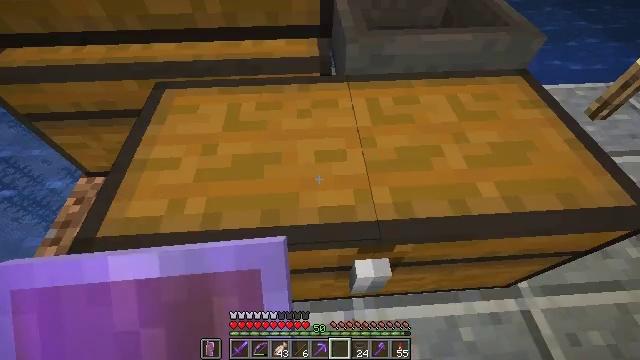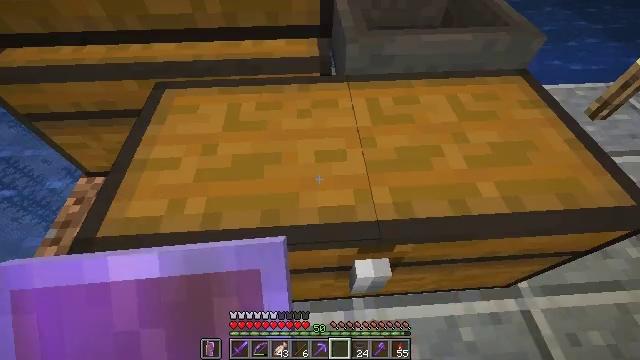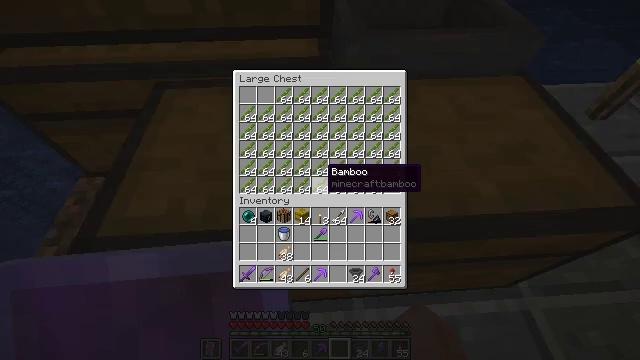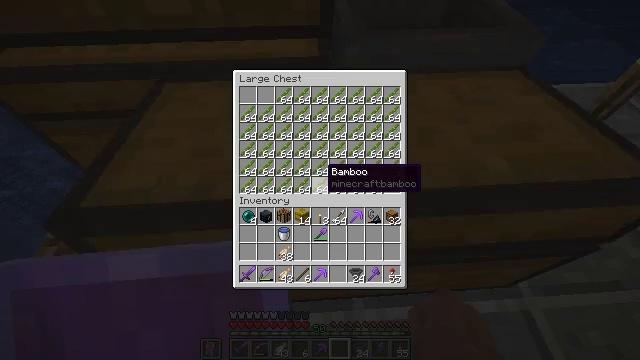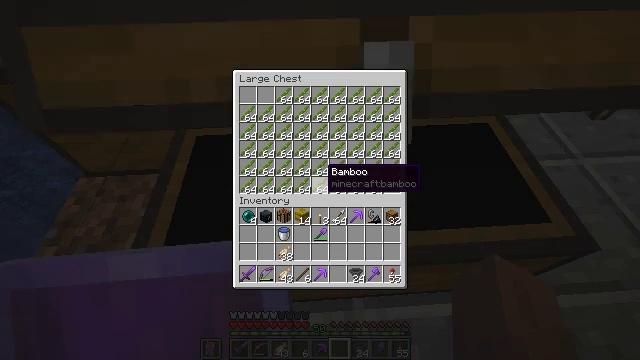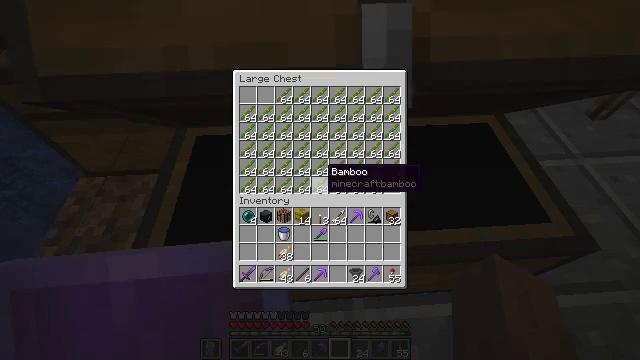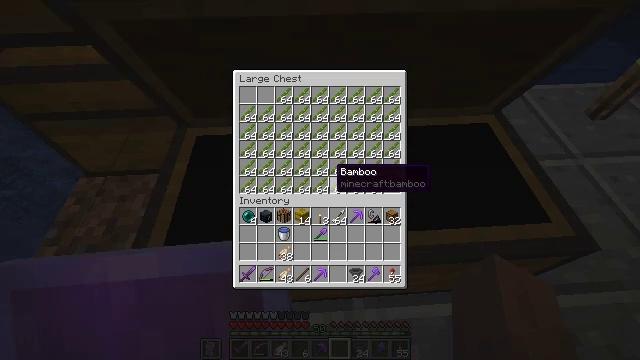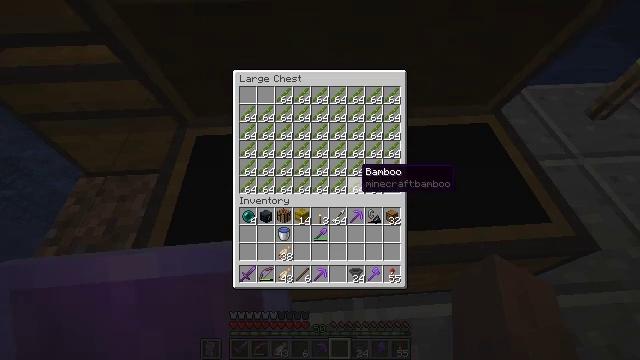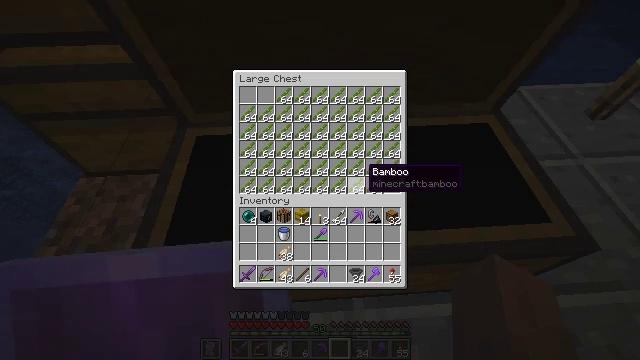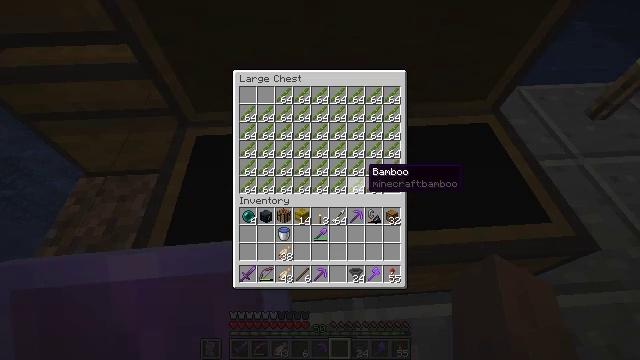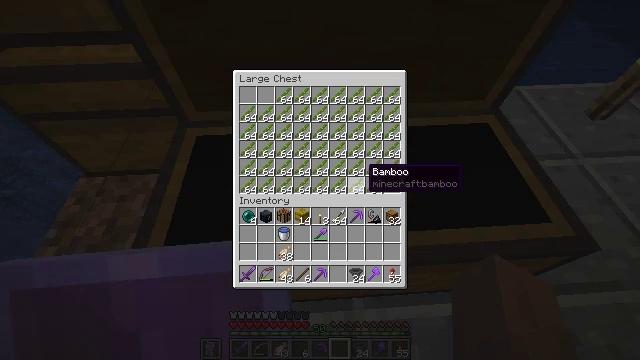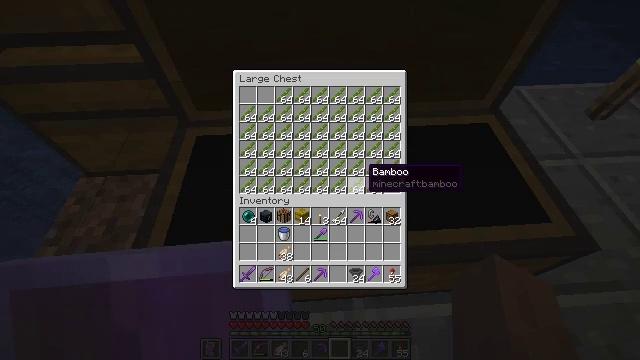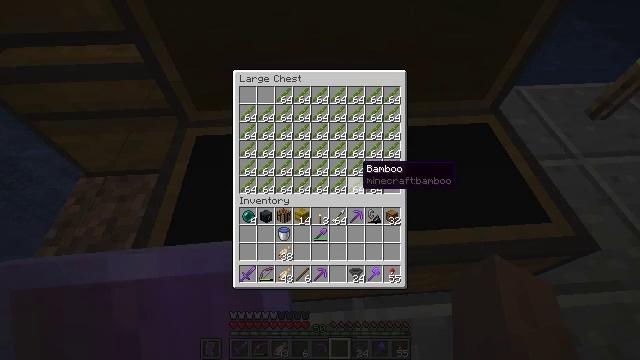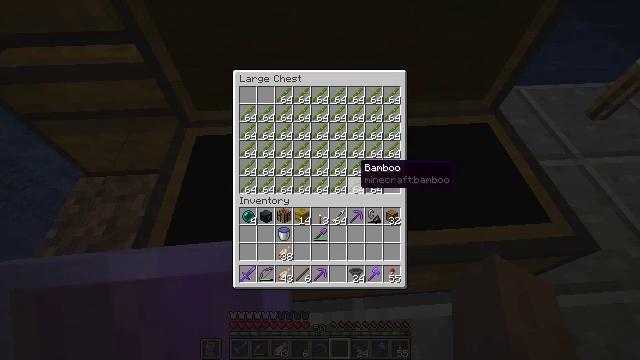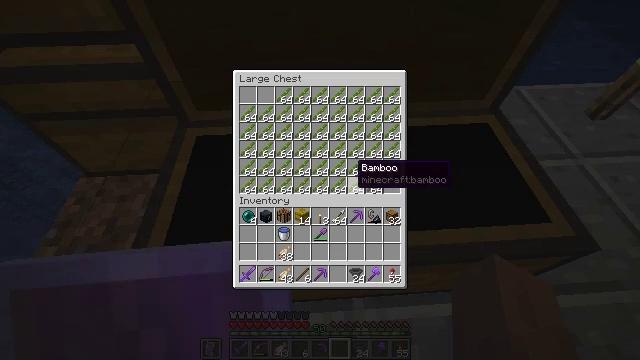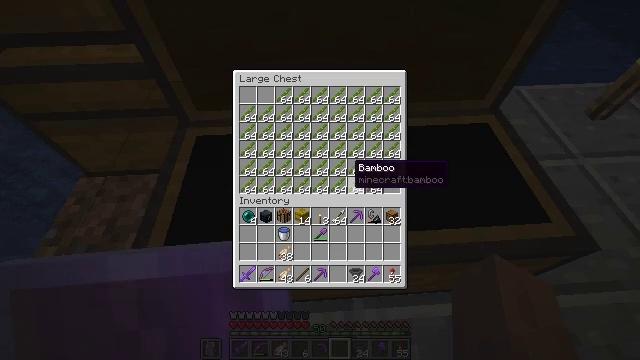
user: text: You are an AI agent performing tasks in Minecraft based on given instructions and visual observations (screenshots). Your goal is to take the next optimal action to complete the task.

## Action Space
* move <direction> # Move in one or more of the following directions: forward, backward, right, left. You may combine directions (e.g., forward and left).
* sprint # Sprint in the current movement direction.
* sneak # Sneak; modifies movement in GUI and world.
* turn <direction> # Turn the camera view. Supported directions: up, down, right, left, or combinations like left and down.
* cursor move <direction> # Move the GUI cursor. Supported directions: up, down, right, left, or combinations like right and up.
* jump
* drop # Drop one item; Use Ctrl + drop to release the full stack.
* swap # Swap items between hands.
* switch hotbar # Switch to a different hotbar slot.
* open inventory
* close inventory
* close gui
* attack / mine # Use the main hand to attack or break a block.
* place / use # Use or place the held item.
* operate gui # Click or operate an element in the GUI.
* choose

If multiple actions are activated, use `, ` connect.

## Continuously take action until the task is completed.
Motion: motion action
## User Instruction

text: Mine a chest to move it.
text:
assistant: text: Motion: no_op
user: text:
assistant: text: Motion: no_op
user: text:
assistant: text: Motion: no_op
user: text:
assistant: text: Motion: no_op
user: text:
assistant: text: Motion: no_op
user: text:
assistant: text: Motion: turn right
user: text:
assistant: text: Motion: turn right
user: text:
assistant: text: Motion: turn right
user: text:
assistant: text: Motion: no_op
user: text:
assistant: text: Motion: no_op
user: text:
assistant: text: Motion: no_op
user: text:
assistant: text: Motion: no_op
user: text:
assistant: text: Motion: no_op
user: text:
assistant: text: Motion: no_op
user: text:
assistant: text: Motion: no_op
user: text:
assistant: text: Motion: no_op
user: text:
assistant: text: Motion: no_op
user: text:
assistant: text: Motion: no_op
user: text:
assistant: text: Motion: no_op
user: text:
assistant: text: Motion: no_op
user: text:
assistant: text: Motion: attack / mine
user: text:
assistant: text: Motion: attack / mine
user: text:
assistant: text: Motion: no_op
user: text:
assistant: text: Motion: no_op
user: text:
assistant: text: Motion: sneak
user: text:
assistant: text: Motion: sneak
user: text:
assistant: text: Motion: sneak
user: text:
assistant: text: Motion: sneak
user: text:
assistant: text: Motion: sneak, attack / mine
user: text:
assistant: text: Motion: sneak, attack / mine